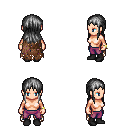
a pixel art fantasy rpg character, female body template, human, light skin, brown tattered cape, magenta pants, gray unkempt hairstyle, bracelets, black shoes, four views (front, back, left, right), 2x2 character sprite sheet, small pixel art, hard edges, no anti-aliasing